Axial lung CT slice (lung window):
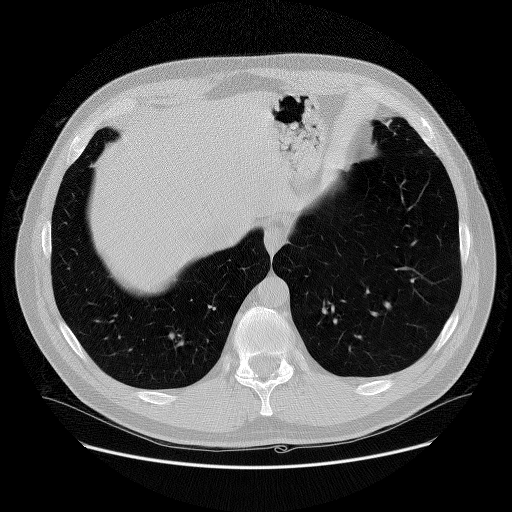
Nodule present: no